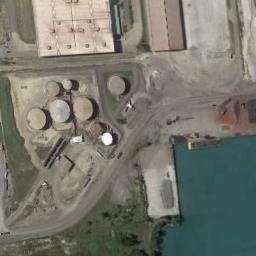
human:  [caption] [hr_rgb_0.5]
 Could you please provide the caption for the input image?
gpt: There is a building next to the storage tanks .

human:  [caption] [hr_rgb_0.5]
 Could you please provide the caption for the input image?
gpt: There are two rows of storage tanks on each open lot .

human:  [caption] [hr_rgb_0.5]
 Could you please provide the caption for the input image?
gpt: There are some storage tanks on the bare land next to the water .

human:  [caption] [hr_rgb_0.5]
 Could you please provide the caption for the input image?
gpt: There are many different sized storage tanks in the factory, And there is a river outside the factory .

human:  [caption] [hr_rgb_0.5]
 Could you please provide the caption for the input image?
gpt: There are several storage tanks of different sizes .